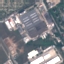
Land use / land cover class: Industrial